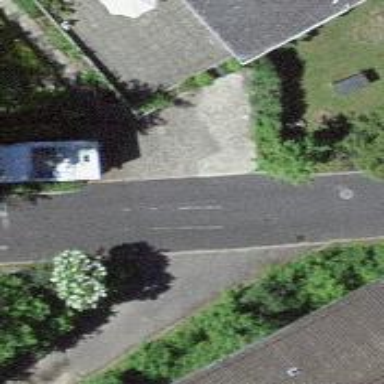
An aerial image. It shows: Smoothly paved residential road.